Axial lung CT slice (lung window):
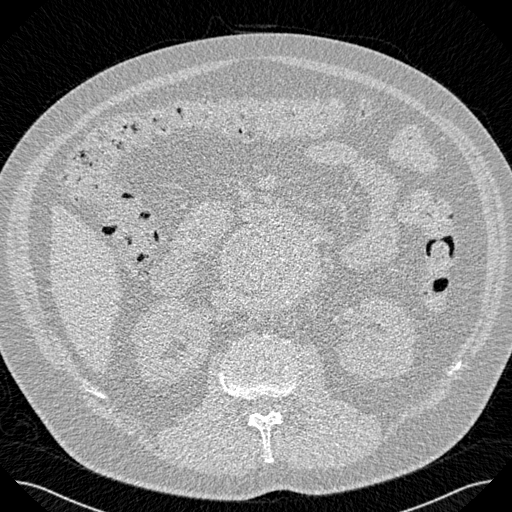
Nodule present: no